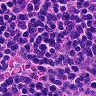
Metastatic tissue present: no